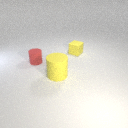
large yellow rubber cylinder to the right of small red rubber cylinder